Question: '''
public static void main(String args[])
{
Scanner scan = new Scanner(System.in);
int n = scan.nextInt();
scan.nextLine();
String[] label = new String[n];
int[] data = new int[n];
for(int i=0; i<n*2; i++)
{
if (i<n)
{
label[i] = scan.nextLine();
}
if (i >= n)
{
data[i-n] = scan.nextInt();
}
}
for(int i=0; i<n; i++)
{
String a = "";
for(int j=0; j<data[i]; j++)
{
a = a + "*";
if(j==(data[i]-1)) System.out.println();
}
System.out.printf("%15s %-7s", label[i], a);
}
}
'''
Inputting
'''
5
Sidney
Washington DC
London
New York
The New City of a Lot of Letters
4
8
10
3
12
'''
I can't figure out how to make formatting adjust for the amount of letters in the input. If I execute this code, The New City of a Lot of Letters messes up the formatting. How can you use variable values within a formatted print?
this is what I want with the exception of how the last line is printing. The code should print that flush to the left.

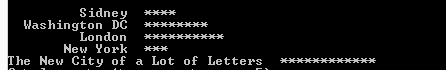
Answer: '''
System.out.printf("%15s %-7s", label[i], a);
'''
The reason it's not working because indent from left is and the length of is .
Change '%15s' to '%32s' and it should solve your problem.
To change indent based on the input add something like:
'''
int length = 0;
for (int i = 0; i < label.length(); i++) {
if (label[i].length() > length) {
length = label[i].length();
}
}
// do your stuff
System.out.printf("%" + length + "s %-7s", label[i], a);
'''